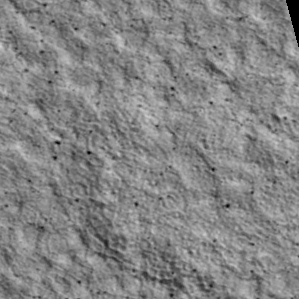
Label: non_frost